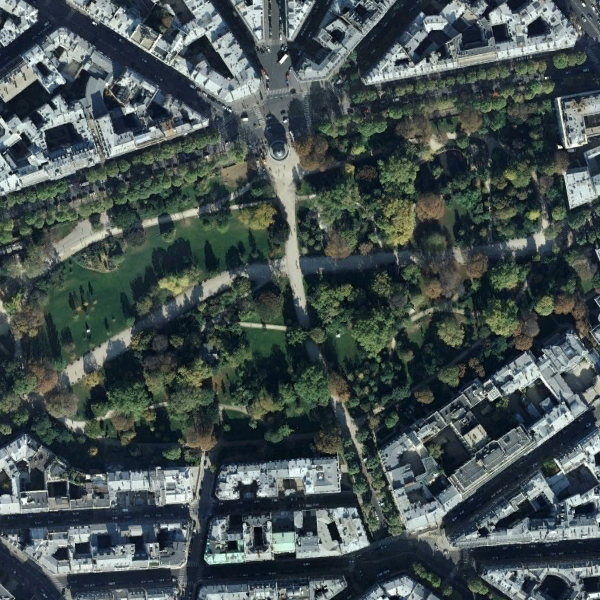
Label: Park